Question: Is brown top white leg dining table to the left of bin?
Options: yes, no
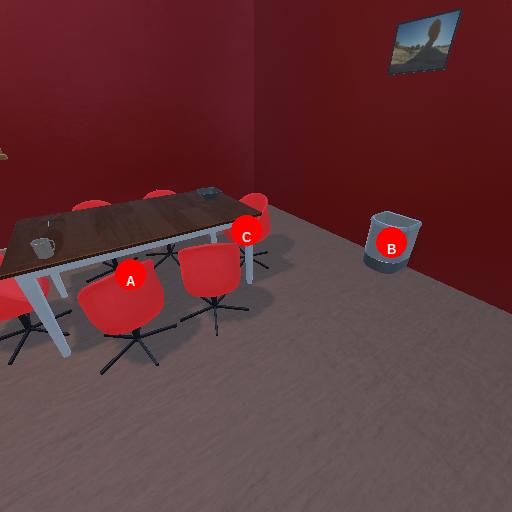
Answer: yes